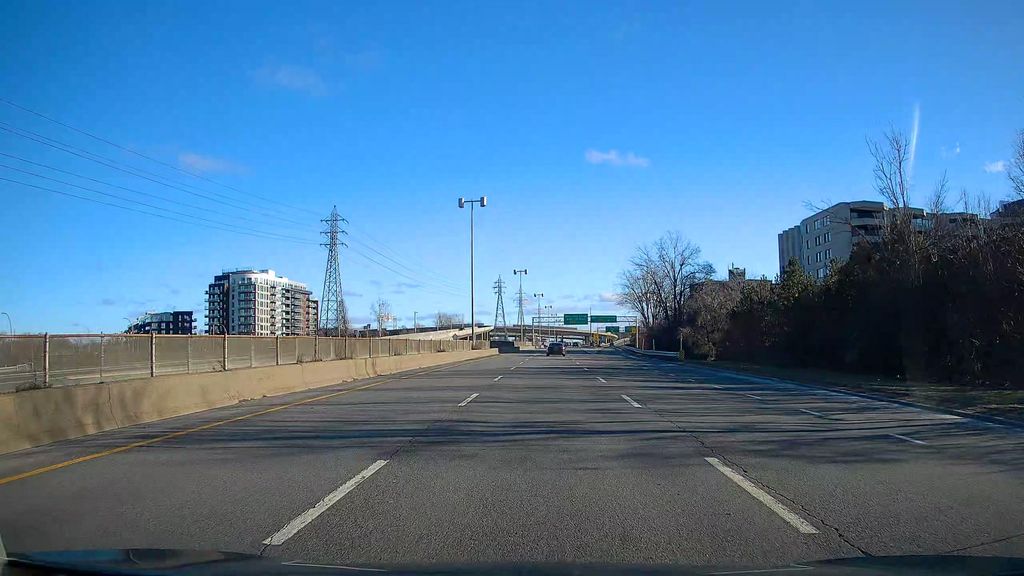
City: montreal